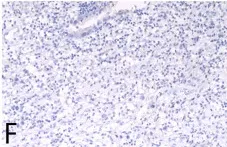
(F) Programmed cell death ligand 1 (PD-L1) staining was negative.
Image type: pathology (immunostaining)